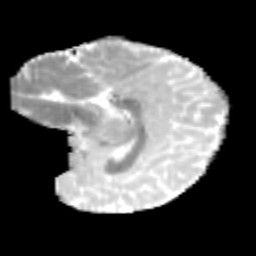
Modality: MD
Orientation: sagittal
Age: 9
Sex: female
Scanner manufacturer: siemens
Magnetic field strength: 3 T
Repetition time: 3.8 s
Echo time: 0.07 s